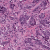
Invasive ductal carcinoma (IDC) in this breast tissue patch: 1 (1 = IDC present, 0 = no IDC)